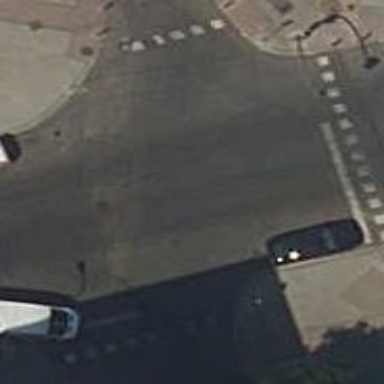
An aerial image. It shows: Road with traffic signals.